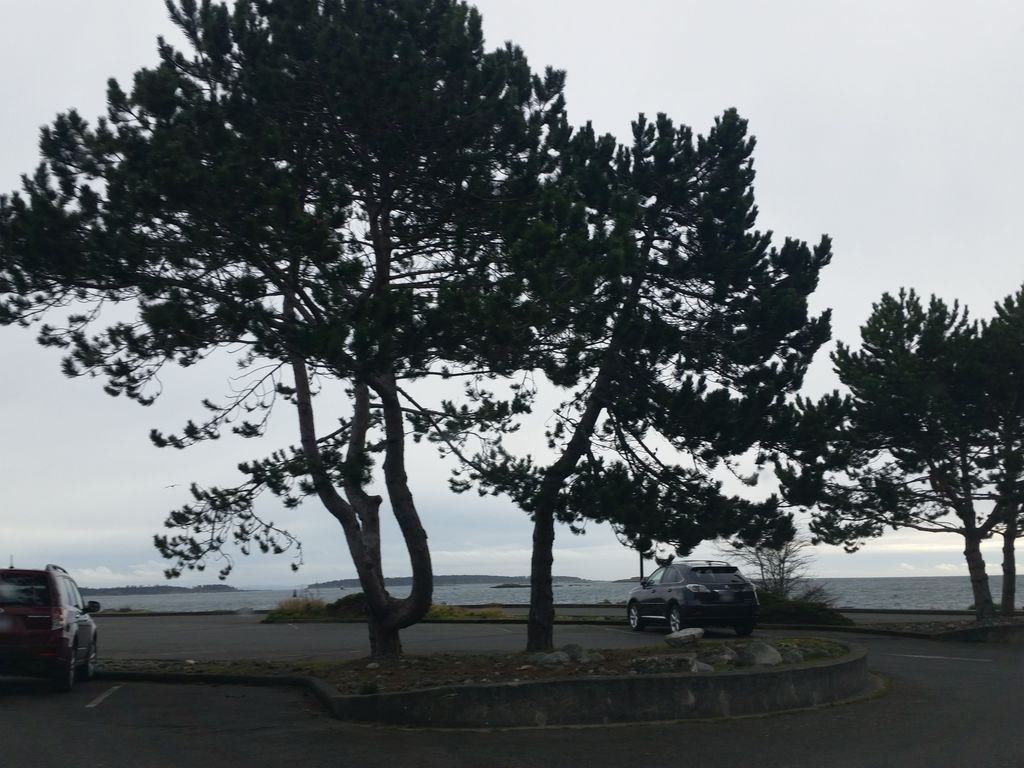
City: victoria